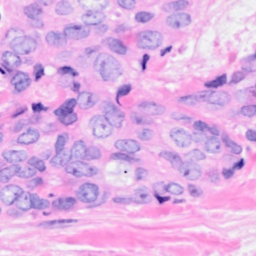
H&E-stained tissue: Breast